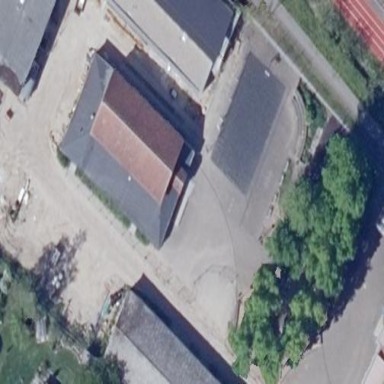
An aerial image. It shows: School building.